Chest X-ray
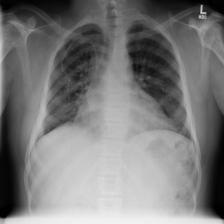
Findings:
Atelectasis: negative
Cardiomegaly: positive
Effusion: negative
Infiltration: positive
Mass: negative
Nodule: negative
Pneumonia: negative
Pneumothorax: negative
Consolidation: negative
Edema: negative
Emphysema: negative
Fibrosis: negative
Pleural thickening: negative
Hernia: negative